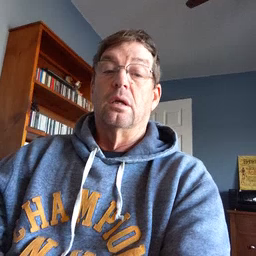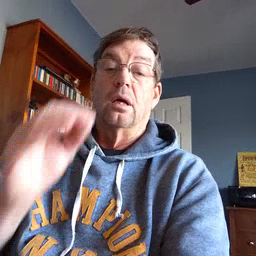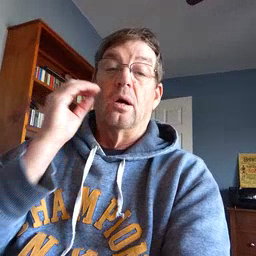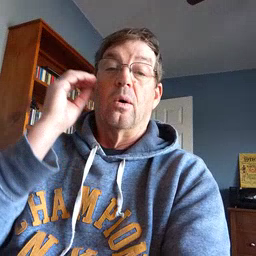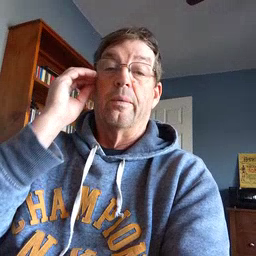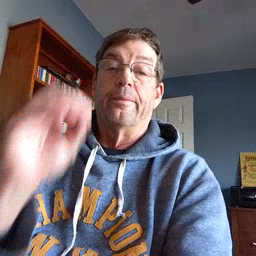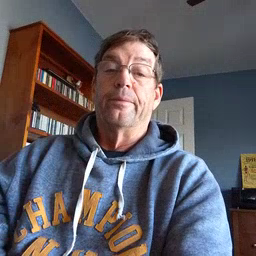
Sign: home